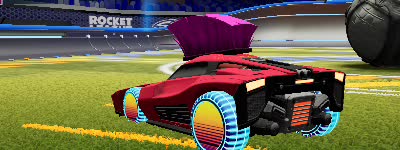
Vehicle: breakout